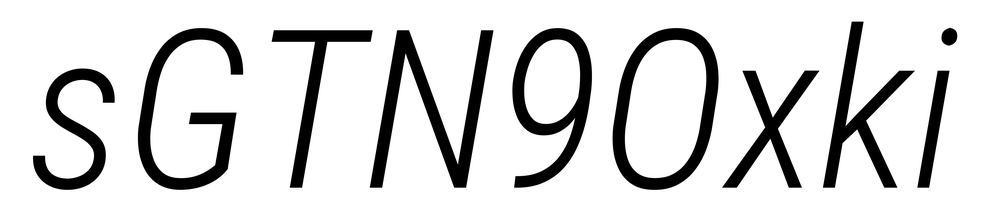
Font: Roboto-Italic_Condensed_Light_Italic